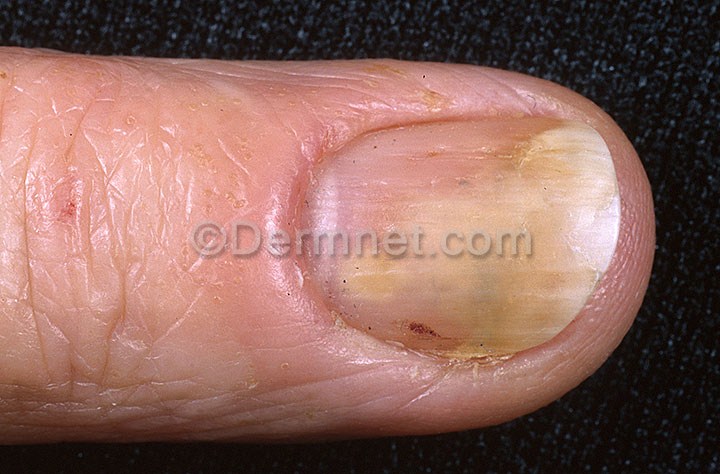
Disease: Nail Fungus and other Nail Disease